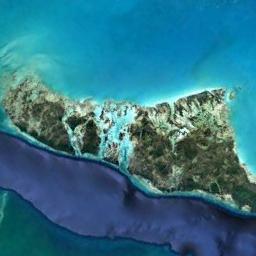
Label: island